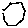
Label: hexagon